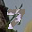
Label: 7